Question: I'm working on a web application using Google App Engine with Python as the backend language. I need to count the total number of entries from the datastore based on certain number of parameters.
Here's the code for the same:
'''
main.py
import os
import webapp2
import jinja2
from google.appengine.ext import db
from random import randint
template_dir = os.path.join(os.path.dirname(__file__), 'templates')
jinja_env = jinja2.Environment(loader = jinja2.FileSystemLoader(template_dir), autoescape=True)
class Handler(webapp2.RequestHandler):
def write(self, *a, **kw):
self.response.out.write(*a, **kw)
def render_str(self, template, **params):
t = jinja_env.get_template(template)
return t.render(params)
def render(self, template, **kw):
self.write(self.render_str(template, **kw))
#databases
class Survey(db.Model):
vam_id = db.StringProperty()
subject = db.StringProperty(required = True)
description = db.TextProperty(required = True)
created = db.DateTimeProperty(auto_now_add = True)
q1 = db.TextProperty(required = True)
o11 = db.TextProperty(required = True)
o12 = db.TextProperty(required = True)
o13 = db.TextProperty(required = True)
q2 = db.TextProperty(required = True)
o21 = db.TextProperty(required = True)
o22 = db.TextProperty(required = True)
o23 = db.TextProperty(required = True)
q3 = db.TextProperty(required = True)
o31 = db.TextProperty(required = True)
o32 = db.TextProperty(required = True)
o33 = db.TextProperty(required = True)
q4 = db.TextProperty(required = True)
o41 = db.TextProperty(required = True)
o42 = db.TextProperty(required = True)
o43 = db.TextProperty(required = True)
q5 = db.TextProperty(required = True)
o51 = db.TextProperty(required = True)
o52 = db.TextProperty(required = True)
o53 = db.TextProperty(required = True)
class Votes(db.Model):
vam_id = db.StringProperty(required = True)
q1_opt = db.TextProperty(required = True)
q2_opt = db.TextProperty(required = True)
q3_opt = db.TextProperty(required = True)
q4_opt = db.TextProperty(required = True)
q5_opt = db.TextProperty(required = True)
"""a = Survey(vam_id = "01", subject = "Metro", description = "A survey on Mumbai Metro",
q1 = "How do you find rates fixed for Metros?",
o11 = "Appropriate", o12 = "Somewhat appropriate", o13 = "Inappropriate",
q2 = "How satisfied are you with the customer service",
o21 = "Extremely satisfied", o22 = "Moderately satisfied", o23 = "Not satisfied",
q3 = "How satisfied are you with the interior of Mumbai Metro?",
o31 = "Extremely satisfied", o32 = "Moderately satisfied", o33 = "Not satisfied",
q4 = "Do you think travelling by Metro is more convenient than other transport?",
o41 = "Yes", o42 = "No", o43 = "Can't say",
q5 = "How will you rate Mumbai Metro?",
o51 = "Very good", o52 = "Good", o53 = "Bad")
a.put() """
class MainPage(Handler):
def get(self):
self.render("homepage.html")
class NewSurvey(Handler):
def get(self):
self.render("newsurvey.html")
def post(self):
vam_id = str(randint(1, 500))
subject = self.request.get("title")
description = self.request.get("description")
q1 = self.request.get("q1")
o11 = self.request.get("o11")
o12 = self.request.get("o12")
o13 = self.request.get("o13")
q2 = self.request.get("q2")
o21 = self.request.get("o21")
o22 = self.request.get("o22")
o23 = self.request.get("o23")
q3 = self.request.get("q3")
o31 = self.request.get("o31")
o32 = self.request.get("o32")
o33 = self.request.get("o33")
q4 = self.request.get("q4")
o41 = self.request.get("o41")
o42 = self.request.get("o42")
o43 = self.request.get("o43")
q5 = self.request.get("q5")
o51 = self.request.get("o51")
o52 = self.request.get("o52")
o53 = self.request.get("o53")
a = Survey(vam_id = vam_id, subject = subject, description = description, q1 = q1,
o11 = o11, o12 = o12, o13 = o13, q2 = q2,
o21 = o21, o22 = o22, o23 = o23, q3 = q3,
o31 = o31, o32 = o32, o33 = o33, q4 = q4,
o41 = o41, o42 = o42, o43 = o43, q5 = q5,
o51 = o51, o52 = o52, o53 = o53)
a.put()
class Existing(Handler):
def get(self):
surveys = Survey.all()
self.render("existingsurvey.html", surveys = surveys)
class PermaSurvey(Handler):
def get(self):
vam = self.request.get("vam_id")
su = Survey.all().filter("vam_id =", vam).get()
self.render("perma.html", su = su)
def post(self):
vam = self.request.get("vam_id")
q1_opt = self.request.get("q1")
q2_opt = self.request.get("q2")
q3_opt = self.request.get("q3")
q4_opt = self.request.get("q4")
q5_opt = self.request.get("q5")
v = Votes(vam_id = vam, q1_opt = q1_opt, q2_opt = q2_opt, q3_opt = q3_opt,
q4_opt = q4_opt, q5_opt = q5_opt)
v.put()
q11count = Votes.all().filter("vam_id = ", vam)
q1count = q11count.filter("q1_opt = ", q1_opt).count()
self.response.write(q1count)
app = webapp2.WSGIApplication([('/', MainPage),
('/new', NewSurvey),
('/existing', Existing),
('/perma', PermaSurvey)], debug=True)
'''
Here's what the 'Votes' datastore looks like:

However, the following query from our 'main.py' file always returns the count as '0':
'''
q11count = Votes.all().filter("vam_id = ", vam)
q1count = q11count.filter("q1_opt = ", q1_opt).count()
self.response.write(q1count)
'''
What's wrong with the syntax of my query ?
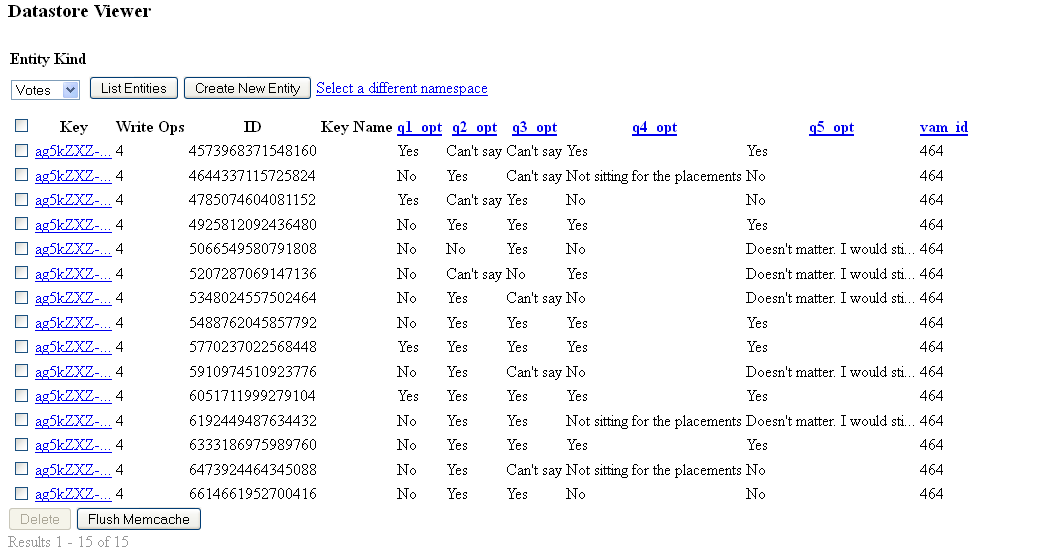
Answer: It seems that you are trying to filter on 'TextProperty' that is not possible. The snippet below will not work as you expect.
'''
filter("q1_opt = ", q1_opt)
'''
If you need to filter on that property, you will probably have to change its type to something else, e.g. 'StringProperty'.
> Unlike StringProperty, a TextProperty value can be more than 500 characters long. However, TextProperty values are not indexed and cannot be used in filters or sort orders.